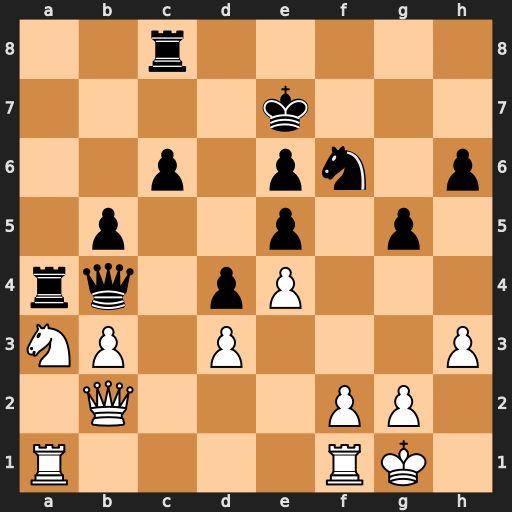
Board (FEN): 2r5/4k3/2p1pn1p/1p2p1p1/rq1pP3/NP1P3P/1Q3PP1/R4RK1
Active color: w
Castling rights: -
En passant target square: -
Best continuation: Nc2 Rxa1 Nxb4